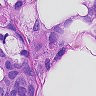
Metastatic tissue present: yes